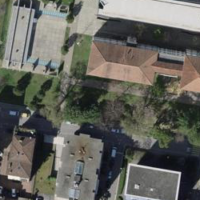
EUNIS habitat code: 54
Species observed at this site:
Crematogaster scutellaris
Pittosporum tobira